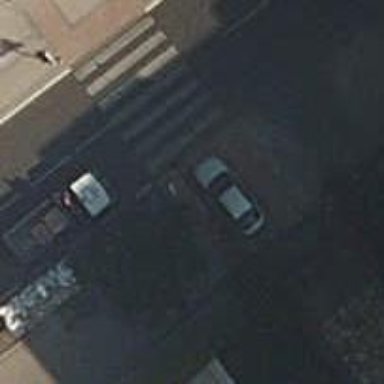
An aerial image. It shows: Paved sidewalk that serves as footway.